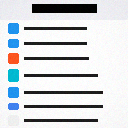
Screen state: on